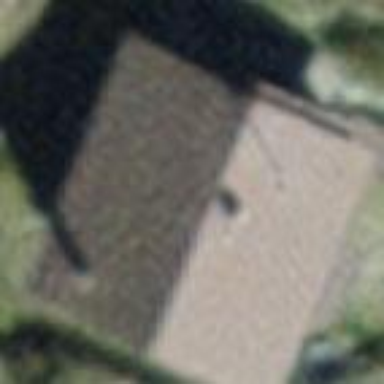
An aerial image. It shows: Simple house.